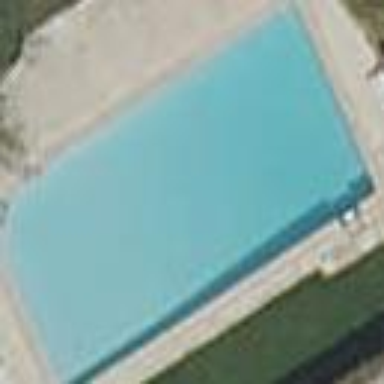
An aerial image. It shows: Swimming pool located in leisure land.